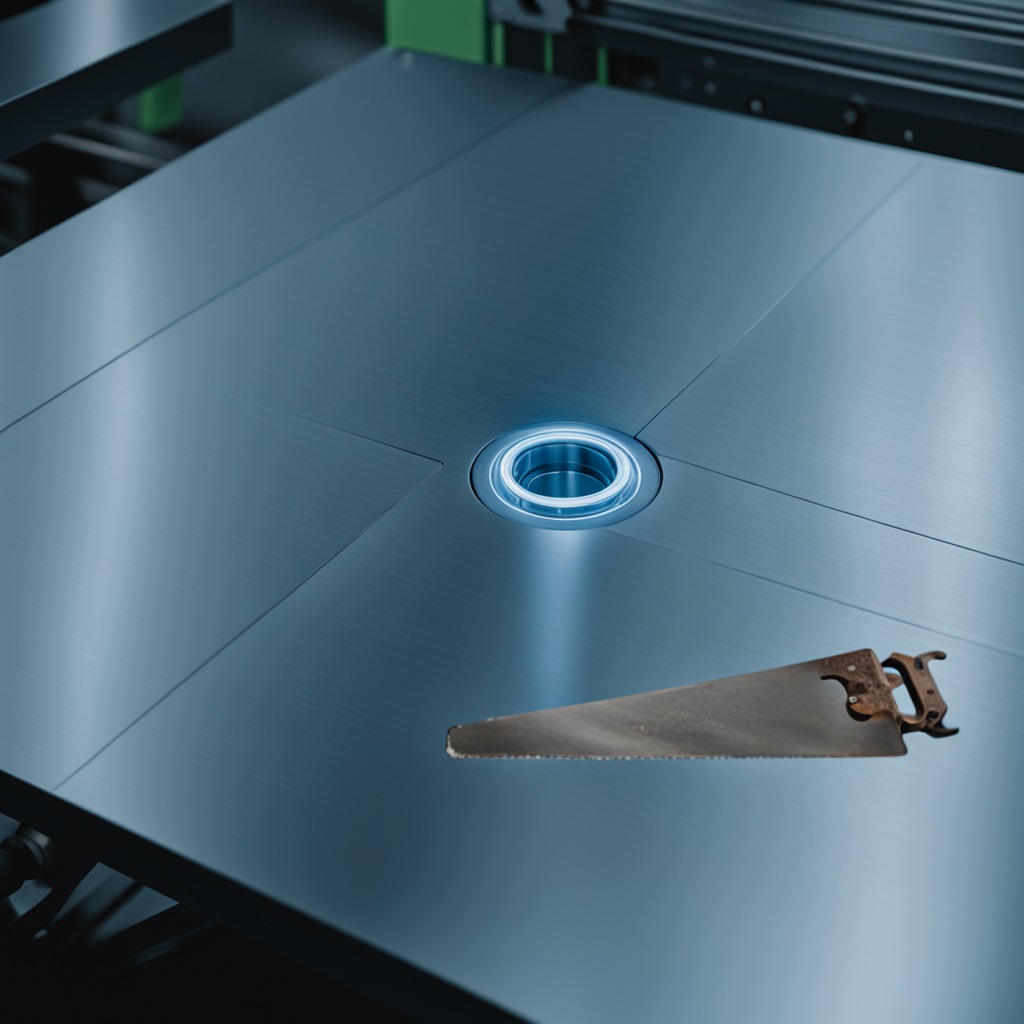
A metal saw is lying on a metal table in a machine shop under fluorescent lights.